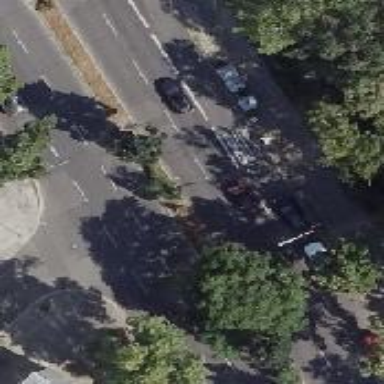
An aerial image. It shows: Junction on tertiary road.